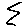
Label: zigzag